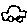
Label: car